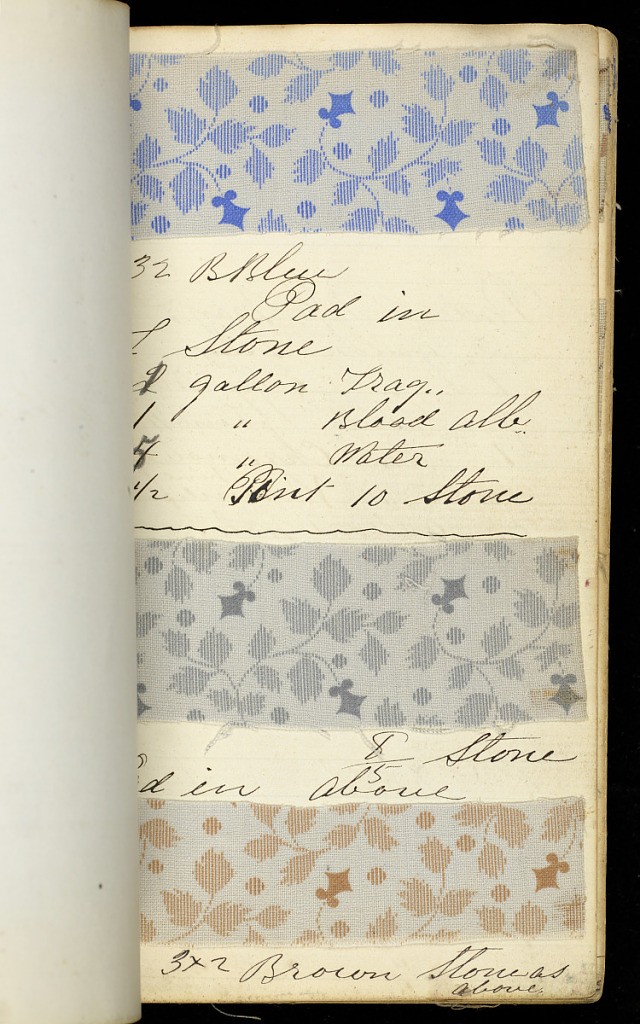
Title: Book 9 May 1878
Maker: Old Pacific Print Works, Lawrence, MA, USA
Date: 1878–79
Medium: leather, paper, and printed cotton textile samples
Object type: Printer's sample book
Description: Small leather-bound book with printed textile samples. Mostly small-patterned florals and geometrics and some cretonne cloth. Predominantly browns, grays and blues.